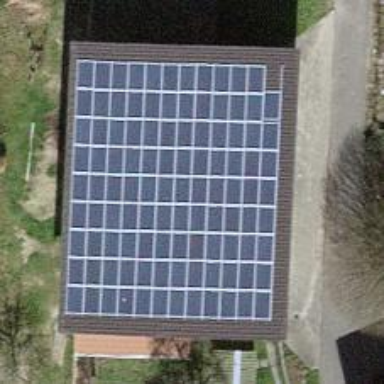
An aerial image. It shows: Solar power generator using photovoltaic panels.